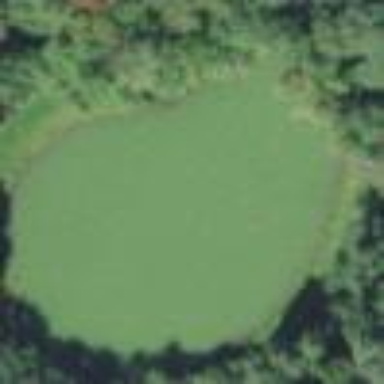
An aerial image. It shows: Pond surrounded by natural water.